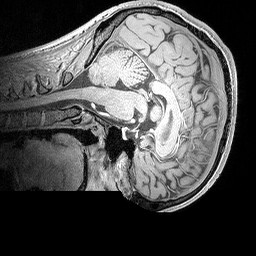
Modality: MP2RAGE
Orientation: sagittal
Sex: male
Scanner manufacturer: siemens
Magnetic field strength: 3 T
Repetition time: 5 s
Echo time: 0.00292 s